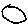
Label: circle